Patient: sex M, age 30
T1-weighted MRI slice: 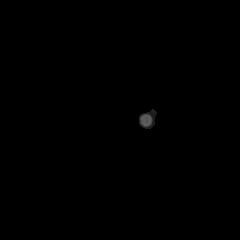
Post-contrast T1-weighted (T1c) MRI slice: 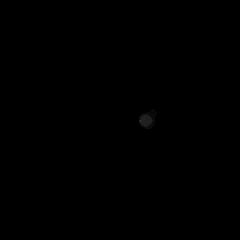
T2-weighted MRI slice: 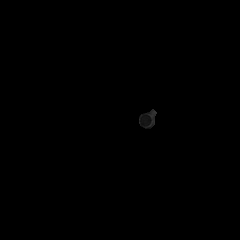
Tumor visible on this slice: no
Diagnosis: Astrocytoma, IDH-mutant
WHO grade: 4